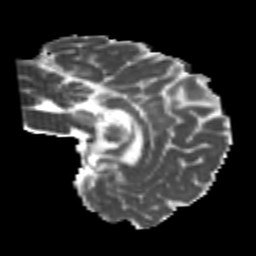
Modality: MD
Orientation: sagittal
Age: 22
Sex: male
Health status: healthy
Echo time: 0.074 s